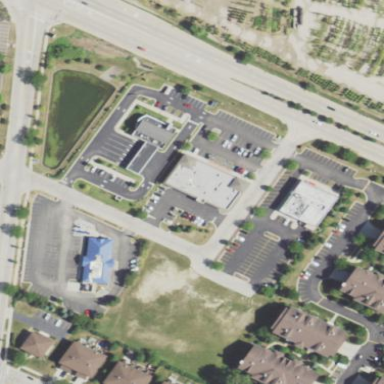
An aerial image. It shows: Retail area.